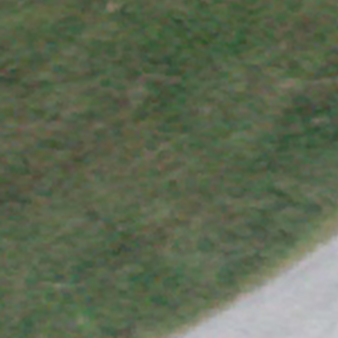
Label: other